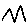
Label: zigzag